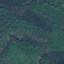
Land use / land cover class: Forest